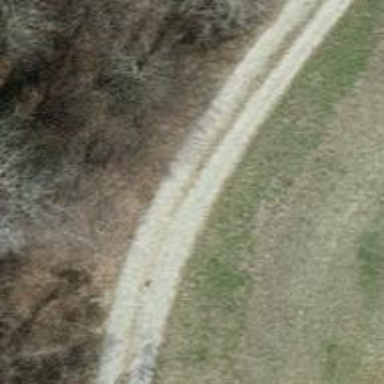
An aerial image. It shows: Track with grade3 tracktype.